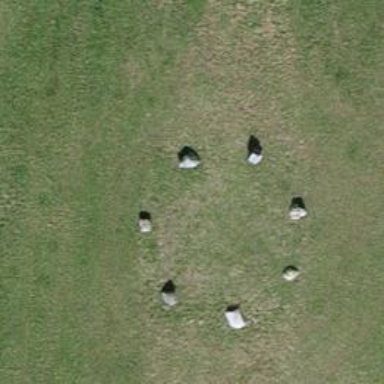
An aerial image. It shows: Rune stone with historical significance.